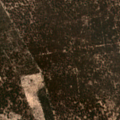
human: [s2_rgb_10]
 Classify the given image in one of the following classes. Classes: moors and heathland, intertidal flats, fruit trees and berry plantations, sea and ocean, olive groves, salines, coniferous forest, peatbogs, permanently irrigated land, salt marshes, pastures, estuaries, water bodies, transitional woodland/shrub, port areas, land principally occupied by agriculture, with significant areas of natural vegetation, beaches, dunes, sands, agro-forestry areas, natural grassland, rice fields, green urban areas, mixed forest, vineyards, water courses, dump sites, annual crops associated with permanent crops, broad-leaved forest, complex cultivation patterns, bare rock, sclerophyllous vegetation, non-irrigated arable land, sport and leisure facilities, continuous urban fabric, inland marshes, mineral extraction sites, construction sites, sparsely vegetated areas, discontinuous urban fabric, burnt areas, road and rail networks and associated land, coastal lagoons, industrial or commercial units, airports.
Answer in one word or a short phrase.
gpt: coniferous forest